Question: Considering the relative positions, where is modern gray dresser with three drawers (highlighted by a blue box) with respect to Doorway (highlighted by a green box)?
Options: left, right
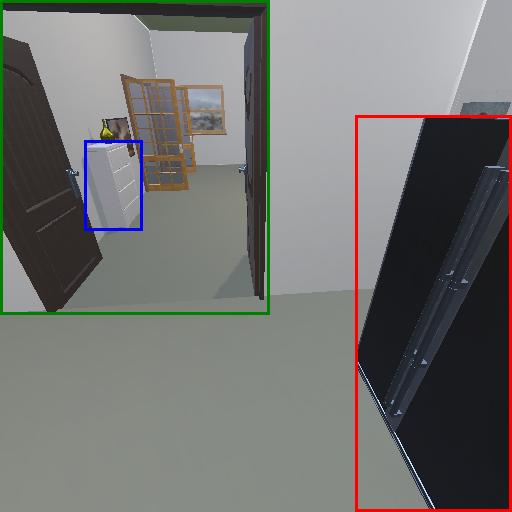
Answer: left